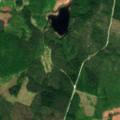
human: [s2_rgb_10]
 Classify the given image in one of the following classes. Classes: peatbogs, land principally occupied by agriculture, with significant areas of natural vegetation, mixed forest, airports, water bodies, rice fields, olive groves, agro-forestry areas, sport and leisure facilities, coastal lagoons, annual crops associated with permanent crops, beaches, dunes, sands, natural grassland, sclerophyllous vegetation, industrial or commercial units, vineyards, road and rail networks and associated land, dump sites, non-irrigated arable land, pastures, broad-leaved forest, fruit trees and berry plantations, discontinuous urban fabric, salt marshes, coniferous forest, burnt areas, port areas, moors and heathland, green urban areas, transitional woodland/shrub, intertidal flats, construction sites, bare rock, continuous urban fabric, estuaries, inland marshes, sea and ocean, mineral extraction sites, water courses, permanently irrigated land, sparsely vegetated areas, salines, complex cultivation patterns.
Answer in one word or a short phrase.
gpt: coniferous forest, mixed forest, transitional woodland/shrub